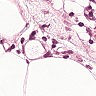
Metastatic tissue present: no